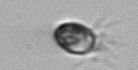
Label: Balanion